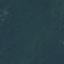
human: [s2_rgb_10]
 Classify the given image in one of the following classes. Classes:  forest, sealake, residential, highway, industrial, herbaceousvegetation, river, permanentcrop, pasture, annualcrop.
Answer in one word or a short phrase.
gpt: Forest